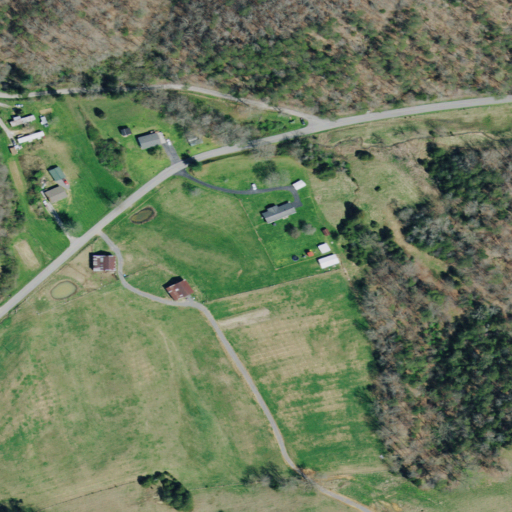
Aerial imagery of valley in Tennessee named Little Valley containing pasture, deciduous forest, low intensity development, mixed forest, and open development